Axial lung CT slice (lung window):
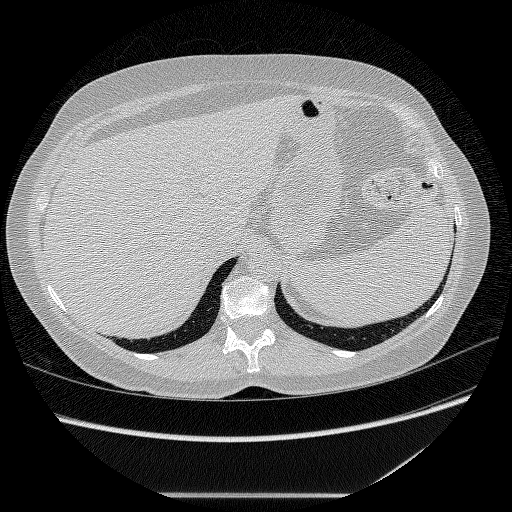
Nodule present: no